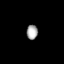
Tissue: lung
Cell type: Endothelial cells
Senescence score: 0.5633
Nuclear area (px): 158
Mean DAPI intensity: 169.329